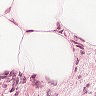
Metastatic tissue present: no